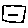
Label: square